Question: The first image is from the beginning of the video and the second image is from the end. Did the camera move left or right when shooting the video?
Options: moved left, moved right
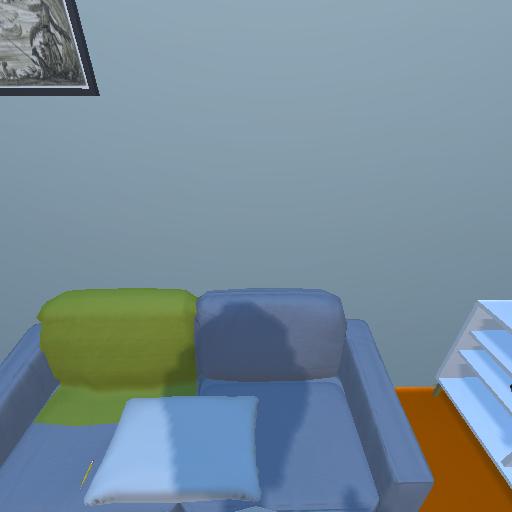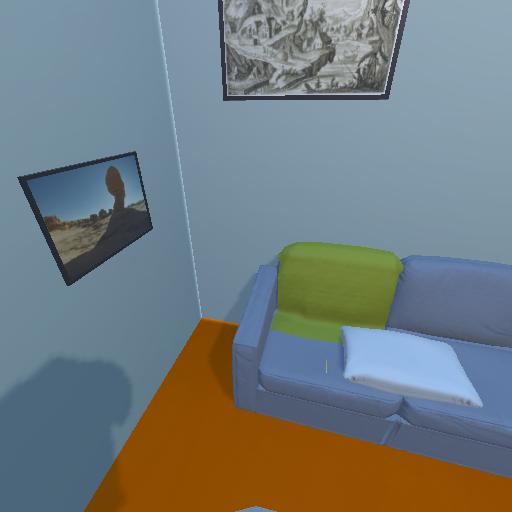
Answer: moved left